Question: I'm working on a project to inject a shared library in a program with LD_PRELOAD.
My injected library creates a new thread when it is injected into the program. All logic happens in this thread (like analyzing network traffic and so on).
First you need to know this about the program that is being preloaded. It is a client application that encrypts every packet, written to a static buffer, that it sends to the server. I found the function that encrypts and sends the packets in the client and I was able to detour it. So now I can just modify the static buffer and let the 'send' function encrypt the buffer and send the buffer to the server.

But now I have a problem: what if I change contents of the static buffer in my library's thread (so that I can send a fake packet) and at the same time the program's thread changes the static buffer too? That would cause a crash.
I need some kind of synchronization.
So I've been thinking of some solutions:
1. Find every function in the program that changes the buffer, detour them and add a mutex to that call or something like that. Would take like ages though...
2. Find a way to execute my piece of code, that changes the buffer, in one block. So my piece of code actually gets executed at once, without POSIX threads switching to other threads. Is this even possible?
3. Make my application synchronous and cry.
Can anyone come up with a better solution? Or do you know how to make solution 2 possible?
Thanks in advance,
Gillis
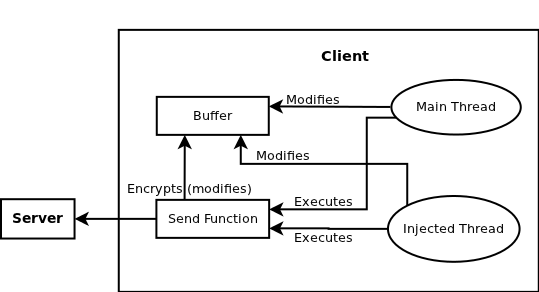
Answer: If you detoured the 'send' function and you have the code of your 'detoured send' in your preloaded library it means that when the main thread calls 'send', your 'detoured send' code will be executed , your thread is doing nothing at that moment. If you have more than one 'main thread' that could potentially call 'send', then you need synchronization in your 'detoured send'.
Alternatively, it you really want to process something in your new 'injected' thread you can:
1) in your 'detoured send' (invoked from main thread's context): pass the data to your thread
and wait untill it finishes processing the data (notice: the main thread is ).